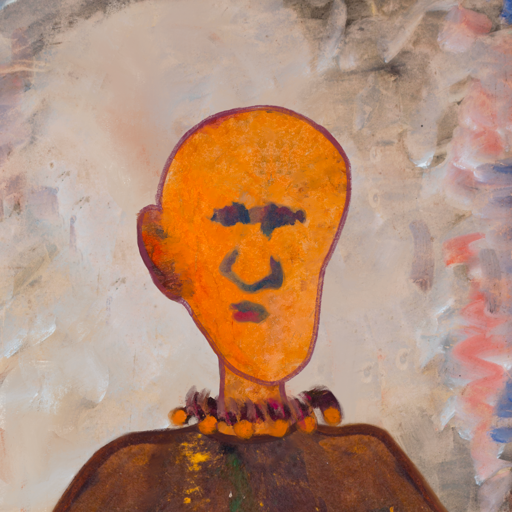
Background: Roy_Bahadur, Head And Neck Front: Hypocrite, Face Front: In_The_Sun, Bust: Comrade, Hair Front: Blank, Head Accessory: Blank, Second Necklace: Blank, Necklace: Doll, Baby: Blank